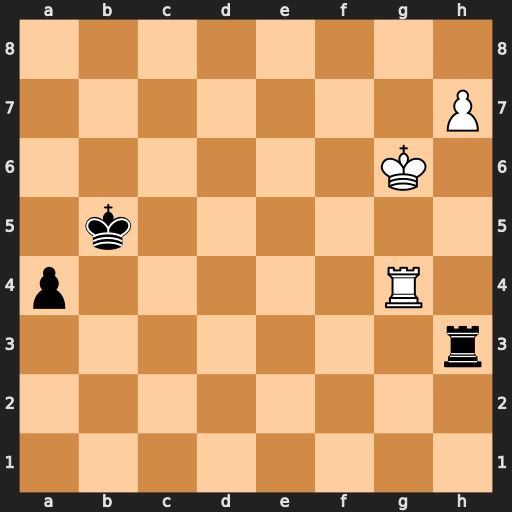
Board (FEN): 8/7P/6K1/1k6/p5R1/7r/8/8
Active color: w
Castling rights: -
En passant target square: -
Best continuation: Rg5+ Kc4 Rh5 Rxh5 Kxh5